Question: having issues using 'set_xlim'. (possibly because of datetime objects??)
here's my code (doing it in ipython notebook):
'''
%matplotlib inline
import matplotlib.pyplot as plt
import numpy as np
import datetime
date_list = [datetime.datetime(2015, 6, 20, 0, 0), datetime.datetime(2015, 6, 21, 0, 0), datetime.datetime(2015, 6, 22, 0, 0), datetime.datetime(2015, 6, 23, 0, 0), datetime.datetime(2015, 6, 24, 0, 0), datetime.datetime(2015, 6, 25, 0, 0), datetime.datetime(2015, 6, 26, 0, 0)]
count_list = [11590, 10743, 27369, 31023, 30569, 31937, 30205]
fig=plt.figure(figsize=(10,3.5))
ax=fig.add_subplot(111)
width = 0.8
tickLocations = np.arange(7)
ax.set_title("Turnstiles Totals for Lexington Station C/A A002 Unit R051 from 6/20/15-6/26-15")
ax.bar(date_list, count_list, width, color='wheat', edgecolor='#8B7E66', linewidth=4.0)
ax.set_xticklabels(date_list, rotation = 315, horizontalalignment = 'left')
'''
This gives me:

But when I try to make some extra space on the leftmost and rightmost edges with this code:
'''
ax.set_xlim(xmin=-0.6, xmax=0.6)
'''
I get this huge error (this is just the bottom snippet):
'''
223 tz = _get_rc_timezone()
224 ix = int(x)
--> 225 dt = datetime.datetime.fromordinal(ix)
226 remainder = float(x) - ix
227 hour, remainder = divmod(24 * remainder, 1)
ValueError: ordinal must be >= 1
'''
Any idea what's going on guys? thanks!
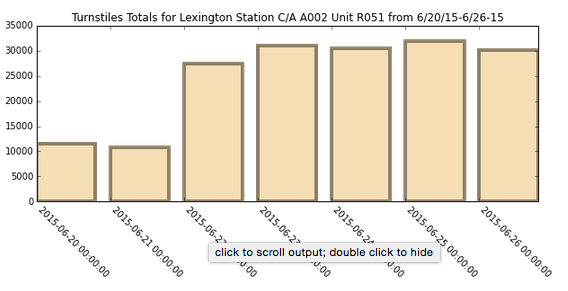
Answer: For various historical reasons, matplotlib uses an internal numerical date format behind-the-scenes. The actual x-values are in this data format, where 0.0 is Jan 1st 1900, and a difference of 1.0 corresponds to 1 day. Negative values aren't allowed.
The error you're getting is because you're trying to set the x-limits to include a negative range. Even without the negative number, though, it would be a range on Jan. 1st, 1900.
Regardless, it sounds like what you're wanting isn't 'ax.set_xlim' at all. Try 'ax.margins(x=0.05)' to add 5% padding in the x-direction.
As an example:
'''
import matplotlib.pyplot as plt
import numpy as np
import datetime
count_list = [11590, 10743, 27369, 31023, 30569, 31937, 30205]
date_list = [datetime.datetime(2015, 6, 20, 0, 0),
datetime.datetime(2015, 6, 21, 0, 0),
datetime.datetime(2015, 6, 22, 0, 0),
datetime.datetime(2015, 6, 23, 0, 0),
datetime.datetime(2015, 6, 24, 0, 0),
datetime.datetime(2015, 6, 25, 0, 0),
datetime.datetime(2015, 6, 26, 0, 0)]
fig, ax = plt.subplots(figsize=(10,3.5))
ax.set_title("Turnstiles Totals for Lexington Station C/A A002 Unit R051 from "
"6/20/15-6/26-15")
# The only difference is the align kwarg: I've centered the bars on each date
ax.bar(date_list, count_list, align='center', color='wheat',
edgecolor='#8B7E66', linewidth=4.0)
# This essentially just rotates the x-tick labels. We could have done
# "fig.autofmt_xdate(rotation=315, ha='left')" to match what you had.
fig.autofmt_xdate()
# Add the padding that you're after. This is 5% of the data limits.
ax.margins(x=0.05)
plt.show()
'''

Note that if you wanted to expand the x-limits by exactly 0.6 in each direction, you'd do something like:
'''
xmin, xmax = ax.get_xlim()
ax.set_xlim([xmin - 0.6, xmax + 0.6])
'''
However, 'ax.margins(percentage)' is much easier as long as you're okay with the "padding" being in terms of a ratio of the current axes limits.